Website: walmart
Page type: newsletter-management
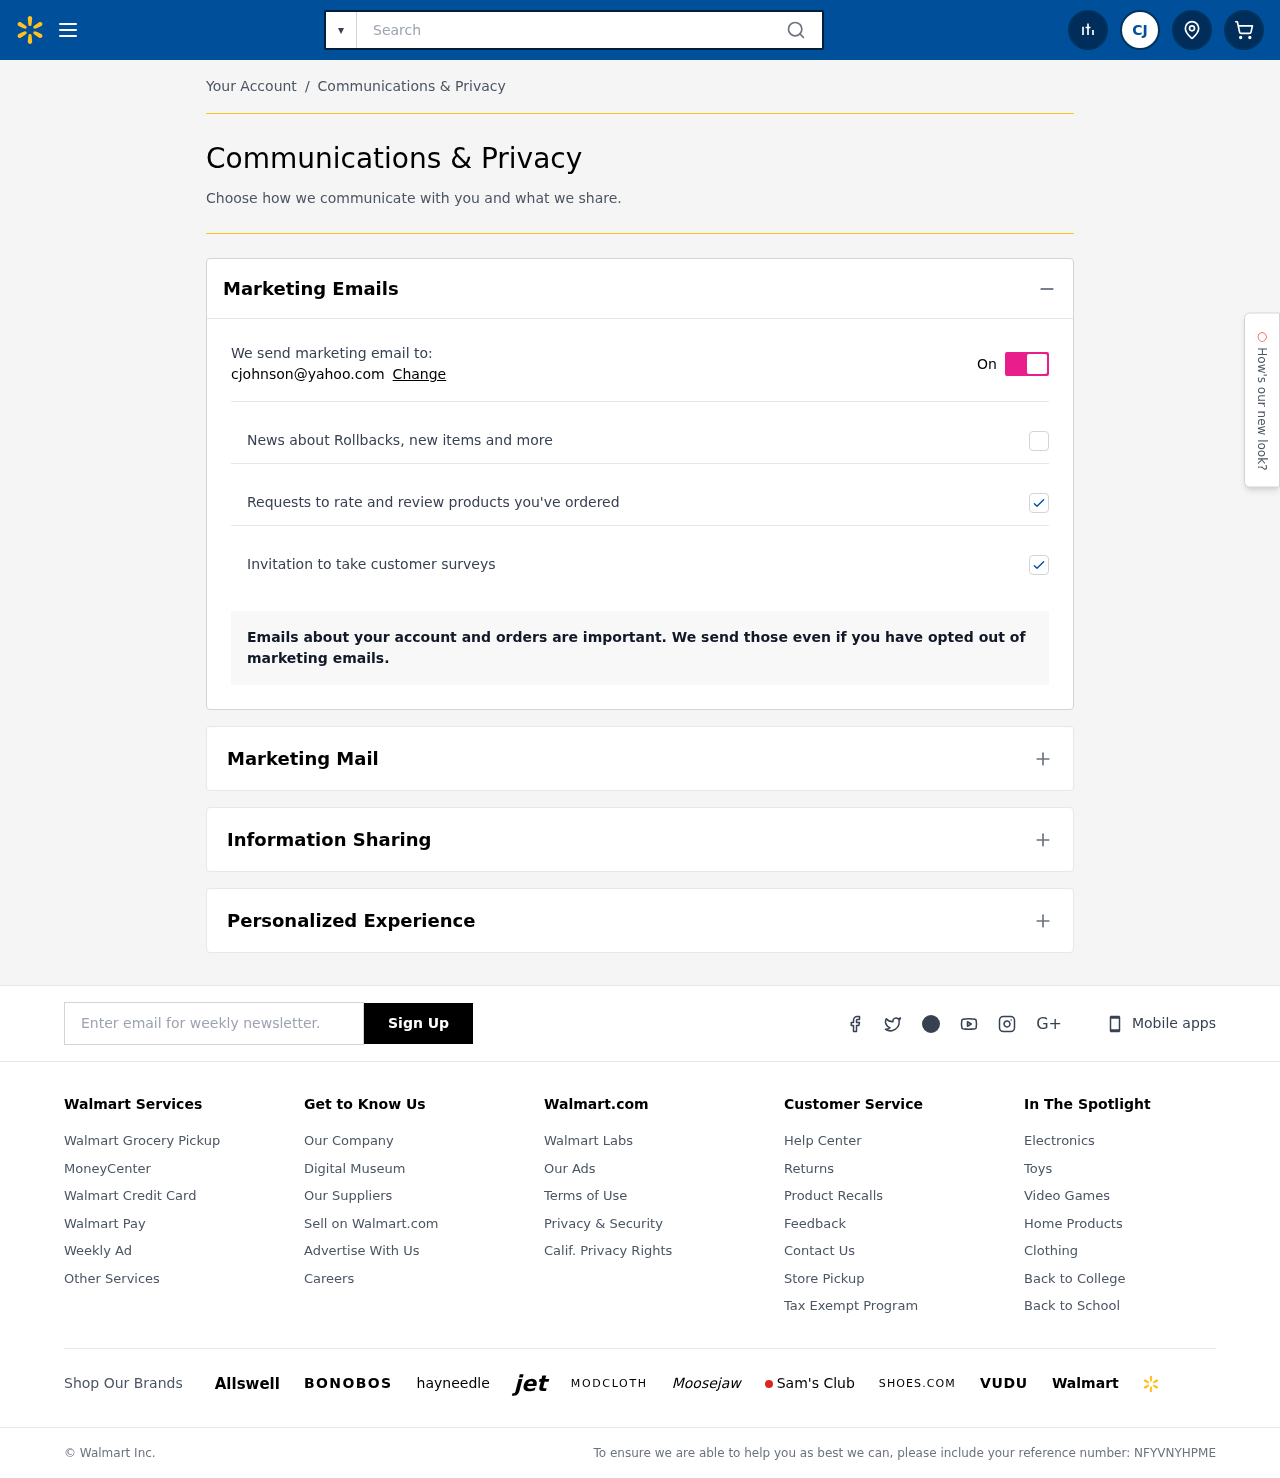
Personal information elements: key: PII_EMAIL
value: cjohnson@yahoo.com
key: PII_INITIALS
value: CJ
Search elements: key: HEADER_SEARCH
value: Search